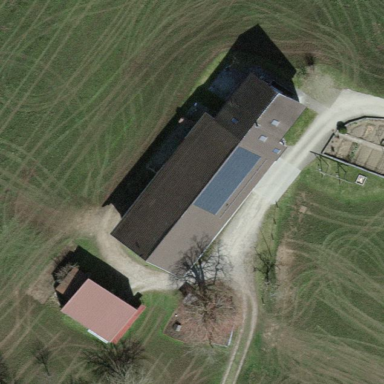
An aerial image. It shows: Farmyard area.